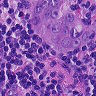
Metastatic tissue present: yes